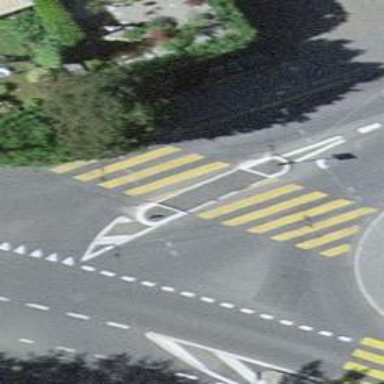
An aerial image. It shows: Kerb serving as barrier.